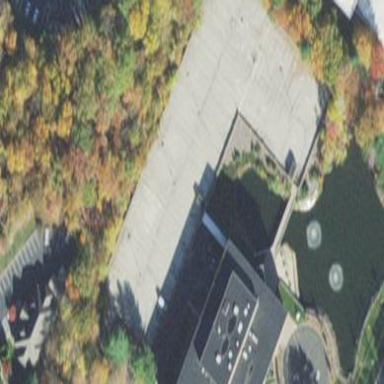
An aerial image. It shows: Multi-storey garage used for parking.